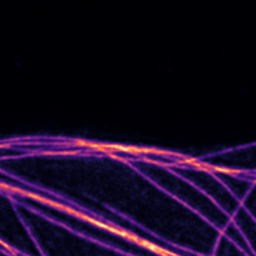
Label: Super-resolution Microtubules image